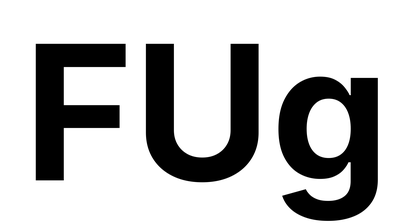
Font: Inter_Bold